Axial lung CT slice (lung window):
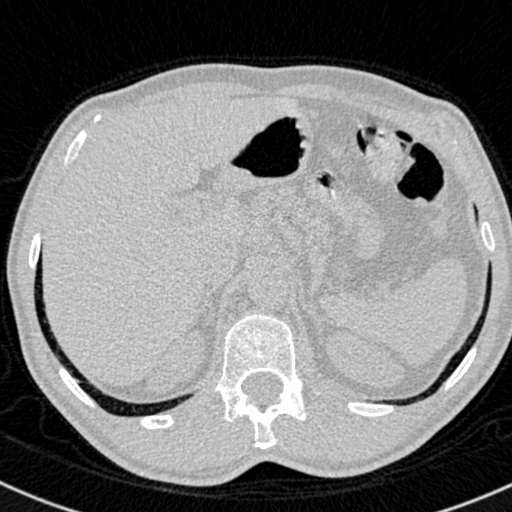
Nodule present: no